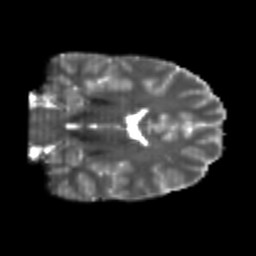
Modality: T2w
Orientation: coronal
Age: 25
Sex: male
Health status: healthy
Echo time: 0.074 s